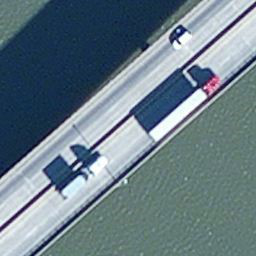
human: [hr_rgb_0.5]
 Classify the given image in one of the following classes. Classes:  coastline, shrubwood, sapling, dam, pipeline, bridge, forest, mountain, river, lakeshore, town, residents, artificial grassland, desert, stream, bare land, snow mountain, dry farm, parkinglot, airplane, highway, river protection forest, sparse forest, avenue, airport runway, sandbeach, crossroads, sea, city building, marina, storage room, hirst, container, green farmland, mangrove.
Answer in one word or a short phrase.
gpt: bridge